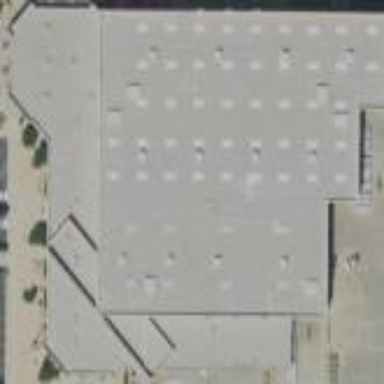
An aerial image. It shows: Industrial building.